Question: Present scenario is just a dummy of original application. I have a form with 2 'textboxes', 1 'ErrorProvider' and a 'button Validate'. When textboxes are empty and you click Validate then 2 errorprovider appears in front of textboxes saying 'input 1 missing' and 'input 2 missing' respectively. Below is the form

Now my automation team is trying to detect the errorProvider tooltip. They are using QTP. With minimal knowledge of this testing side I started my analysis. What I tried in QTP is
'SwfEdit("textbox1").GetErrorProviderText()' but of no use. I am getting empty text always.
I then decided to use 'White' framework to achieve the things. I am able to get the errorProvider control but not sure how to get the error message for each textbox. This the code I wrote till now
'''
AutomationElement rootElement = AutomationElement.RootElement;
var winCollection = rootElement.FindAll(TreeScope.Children, Condition.TrueCondition);
var automationElement = (from AutomationElement n in winCollection where n.Current.Name == "Error Provider Test" select n).FirstOrDefault();
if (automationElement != null)
{
Condition propCondition = new PropertyCondition(AutomationElement.AutomationIdProperty, "errorProviderInput", PropertyConditionFlags.IgnoreCase);
}
'''
I am not sure how to proceed further and if I am on right path. I will be happy to hear new ideas, suggestion or guidance to achieve this. Thanks.
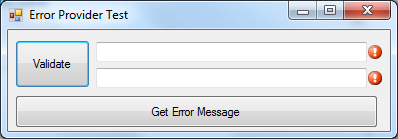
Answer: I found a solution for the problem in the end.
With my analysis I noticed that QTP is having some problem in reading the controls of .Net framework 4.0 or above.
1. Generally QTP fails to detect .Net framework 4.0 version if .Net framework is installed on machine after QTP installation. A clean installation from scratch may help to resolve the issue. Uninstall both QTP and .Net framework and then install .Net framework first and then QTP).
2. In order to manually resolve the issue, we must register 2 dlls manually. They are Mercury.QTP.Agent.dll and Mercury.QTP.WpfAgent.dll. Follow the below steps to register the dlls. Install QTP_00709 patch if you are using 64 bit OS. Open command prompt in Administrator mode. Navigate to the location where Mercury.QTP.Agent.dll and Mercury.QTP.WpfAgent.dll are placed. Type
'..\..in\GACRegUtil4x86.exe -i Mercury.QTP.Agent.dll'
'..\..in\GACRegUtil4x86.exe -i Mercury.QTP.WpfAgent.dll'
Hope it helps.